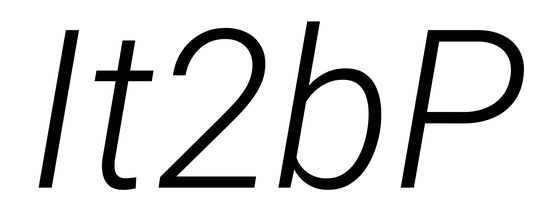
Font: Roboto-Italic_Light_Italic